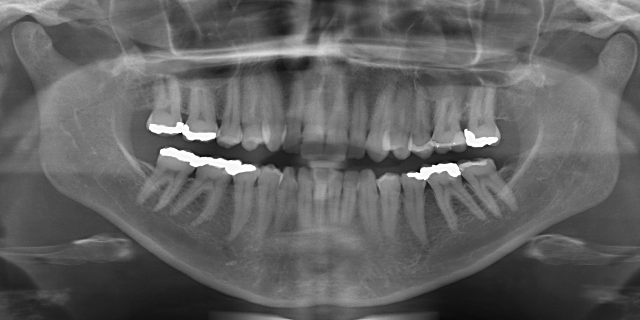
adult